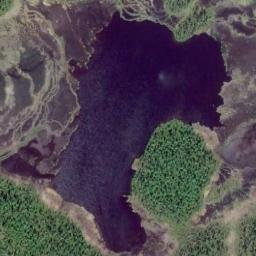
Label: lake